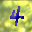
Label: 4